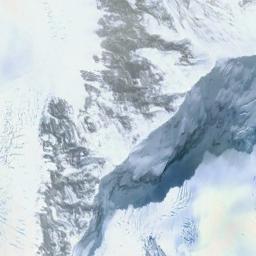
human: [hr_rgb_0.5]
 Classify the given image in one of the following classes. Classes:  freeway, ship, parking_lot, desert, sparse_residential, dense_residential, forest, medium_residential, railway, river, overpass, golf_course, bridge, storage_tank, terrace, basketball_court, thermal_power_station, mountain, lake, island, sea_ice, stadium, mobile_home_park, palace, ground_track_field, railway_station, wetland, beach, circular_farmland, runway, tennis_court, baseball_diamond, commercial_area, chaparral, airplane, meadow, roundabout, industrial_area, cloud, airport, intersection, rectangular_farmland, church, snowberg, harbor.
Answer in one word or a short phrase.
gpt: snowberg